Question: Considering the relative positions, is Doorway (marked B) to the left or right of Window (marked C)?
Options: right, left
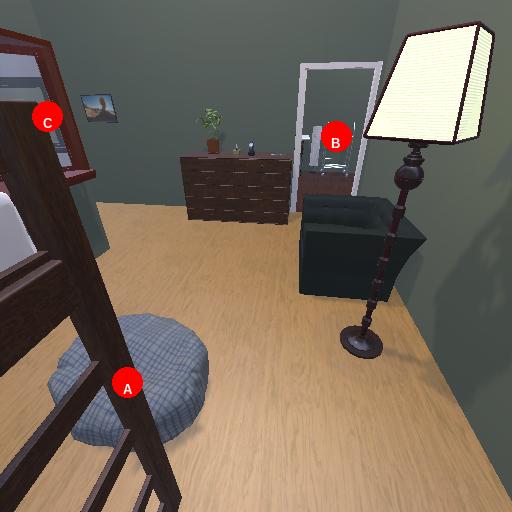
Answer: right